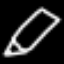
Label: pencil